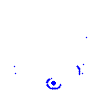
Particle: pion